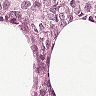
Metastatic tissue present: yes